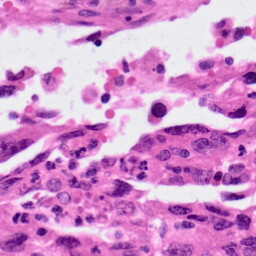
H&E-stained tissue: Lung